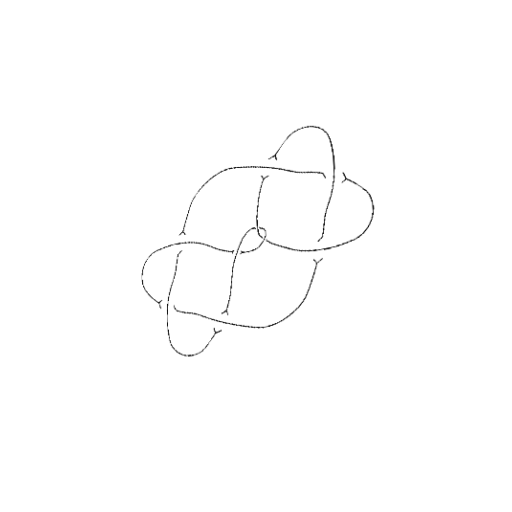
Crossing number: 9